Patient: sex F, age 56
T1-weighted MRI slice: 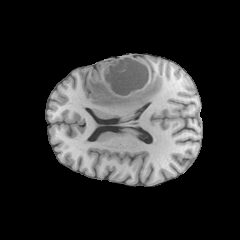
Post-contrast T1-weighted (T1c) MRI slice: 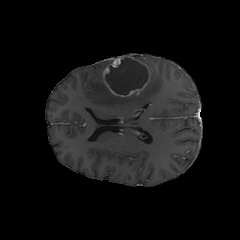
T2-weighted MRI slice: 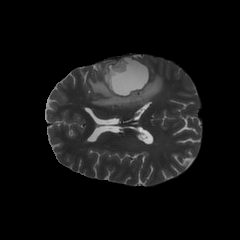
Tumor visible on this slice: yes
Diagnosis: Glioblastoma, IDH-wildtype
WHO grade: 4